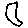
Label: moon